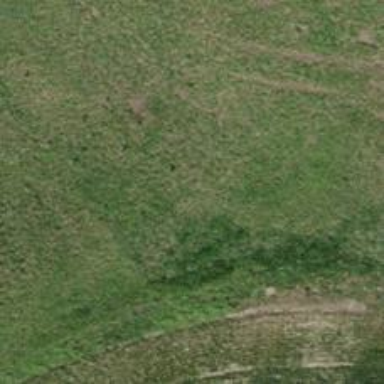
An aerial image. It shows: Pipeline marker.